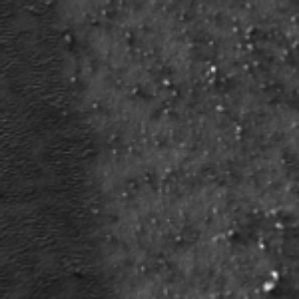
Label: frost